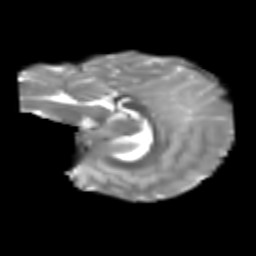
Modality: T2w
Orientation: sagittal
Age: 7
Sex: female
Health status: healthy